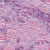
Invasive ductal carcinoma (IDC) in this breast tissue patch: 1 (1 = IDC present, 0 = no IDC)